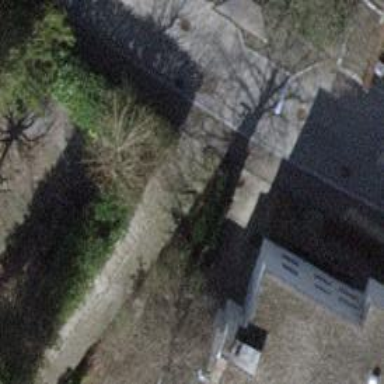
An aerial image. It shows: Set of steps with sett surface. Ramp is available for accessibility.